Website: crate-barrel
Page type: cart
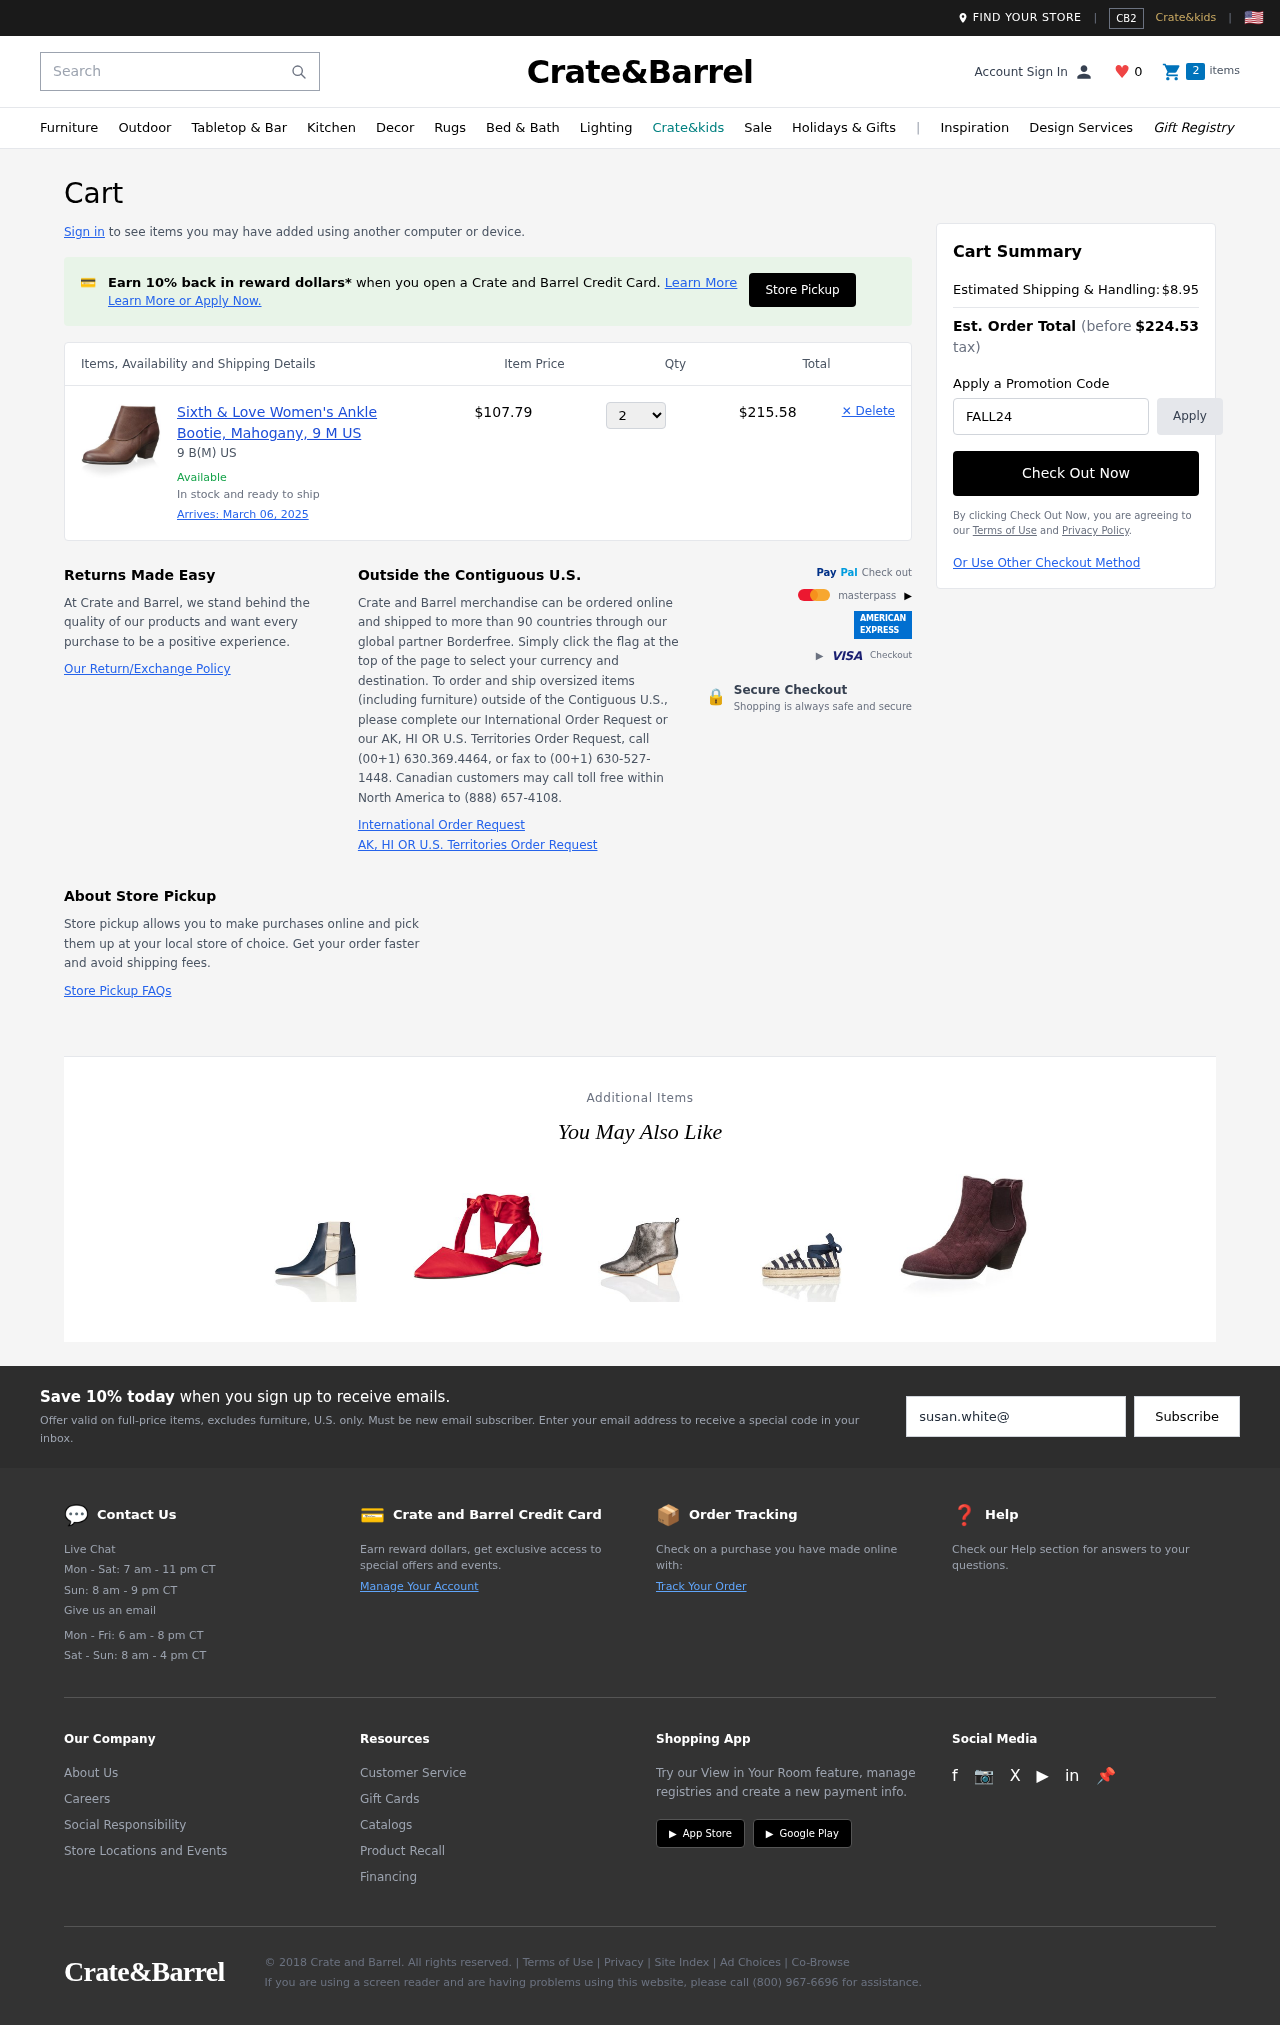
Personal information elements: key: PII_PROMO_CODE
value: FALL24
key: PII_EMAIL
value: susan.white@hotmail.com
Product elements: key: PRODUCT1_DESC
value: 9 B(M) US
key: PRODUCT1_NAME
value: Sixth & Love Women's Ankle Bootie, Mahogany, 9 M US
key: PRODUCT1_PRICE
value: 107.79
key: PRODUCT1_QUANTITY
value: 2
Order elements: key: ORDER_DELIVERY_DATE
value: March 06, 2025
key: ORDER_SUBTOTAL
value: $215.58
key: ORDER_SHIPPING_COST
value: $8.95
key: ORDER_TOTAL
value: $224.53